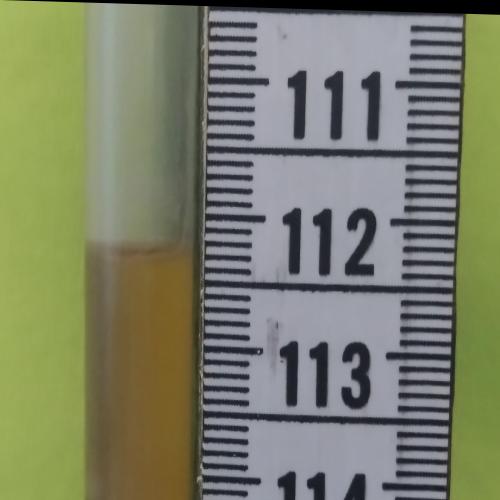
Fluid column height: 112.3 cm